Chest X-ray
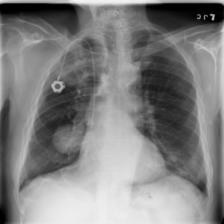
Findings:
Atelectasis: negative
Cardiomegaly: negative
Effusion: negative
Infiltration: negative
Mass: positive
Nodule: positive
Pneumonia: negative
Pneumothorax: negative
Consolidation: negative
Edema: negative
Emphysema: negative
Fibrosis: negative
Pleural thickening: negative
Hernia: negative